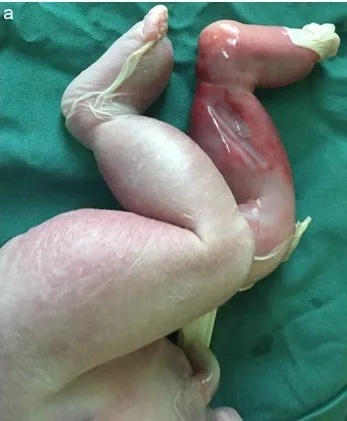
MD child patient, the skin color of the lower limbs was slightly purple, edema in both lower limbs could be detected.
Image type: medical_photograph (other_medical_photograph)